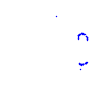
Particle: proton